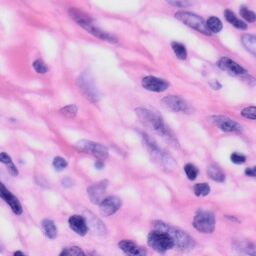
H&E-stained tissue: Skin